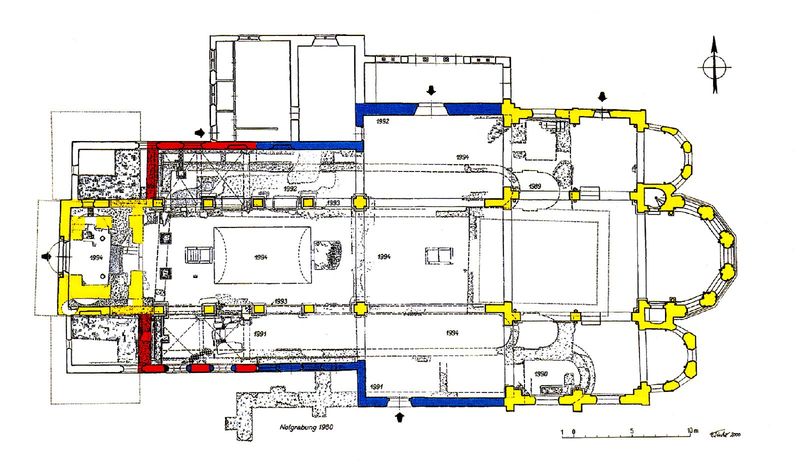
Titel: Stiftskirche in Kaiserswerth
Standort: Düsseldorf, Kaiserswerth (EU - D - NRW)
Schlagwörter: blau, gelb, fenster, säulen, haus, rot, kirche, türen, stufen, eingänge, archtektur, kloster, mauern, apsis, plan, grundriss, kreuzgang, bauplan, fundament, paln, jahreszahlen, bauabschnitte, fundamnet